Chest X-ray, PA view. Patient: 30 years old, sex F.
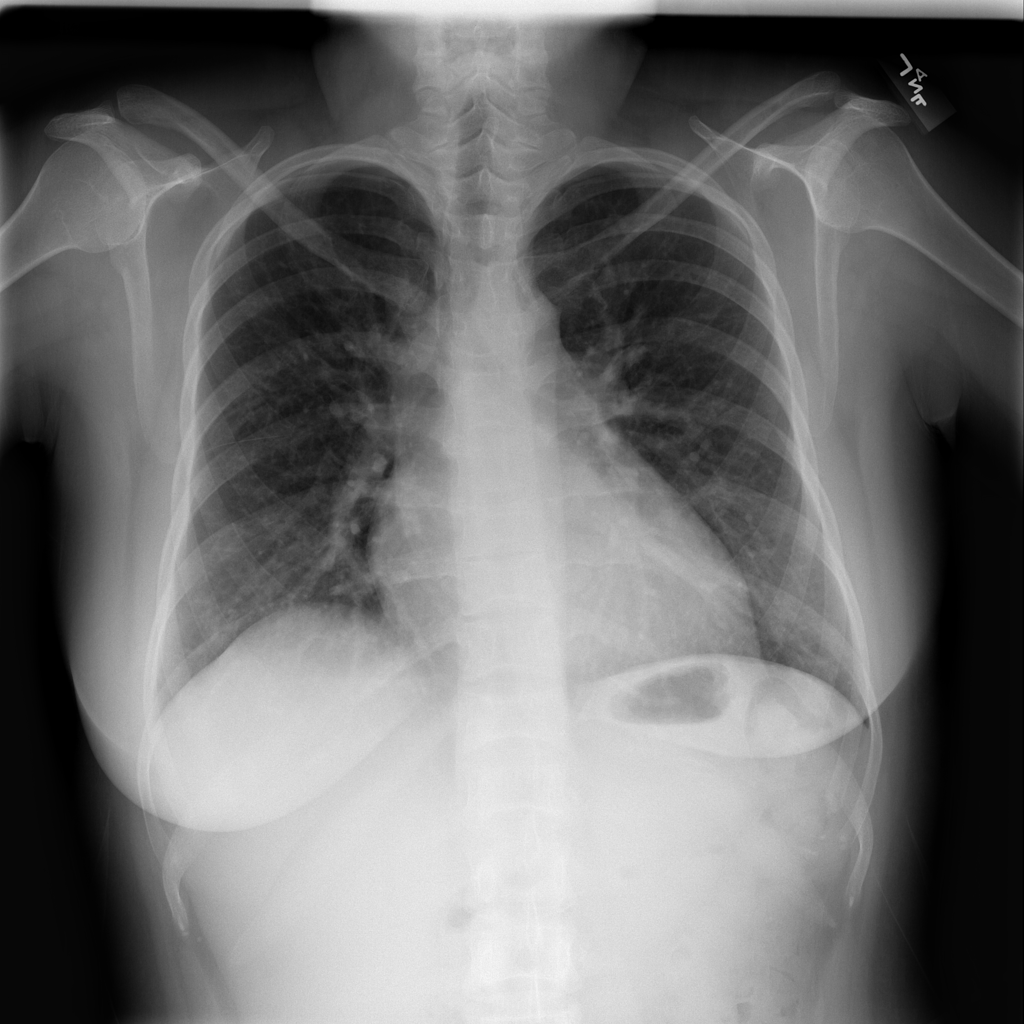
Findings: Infiltration